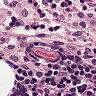
Metastatic tissue present: no